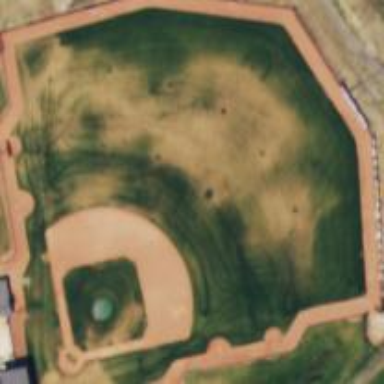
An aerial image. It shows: Baseball pitch for leisure and sports activities.